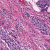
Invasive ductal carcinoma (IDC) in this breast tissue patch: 1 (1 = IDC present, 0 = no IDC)